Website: walmart
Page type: address-validator
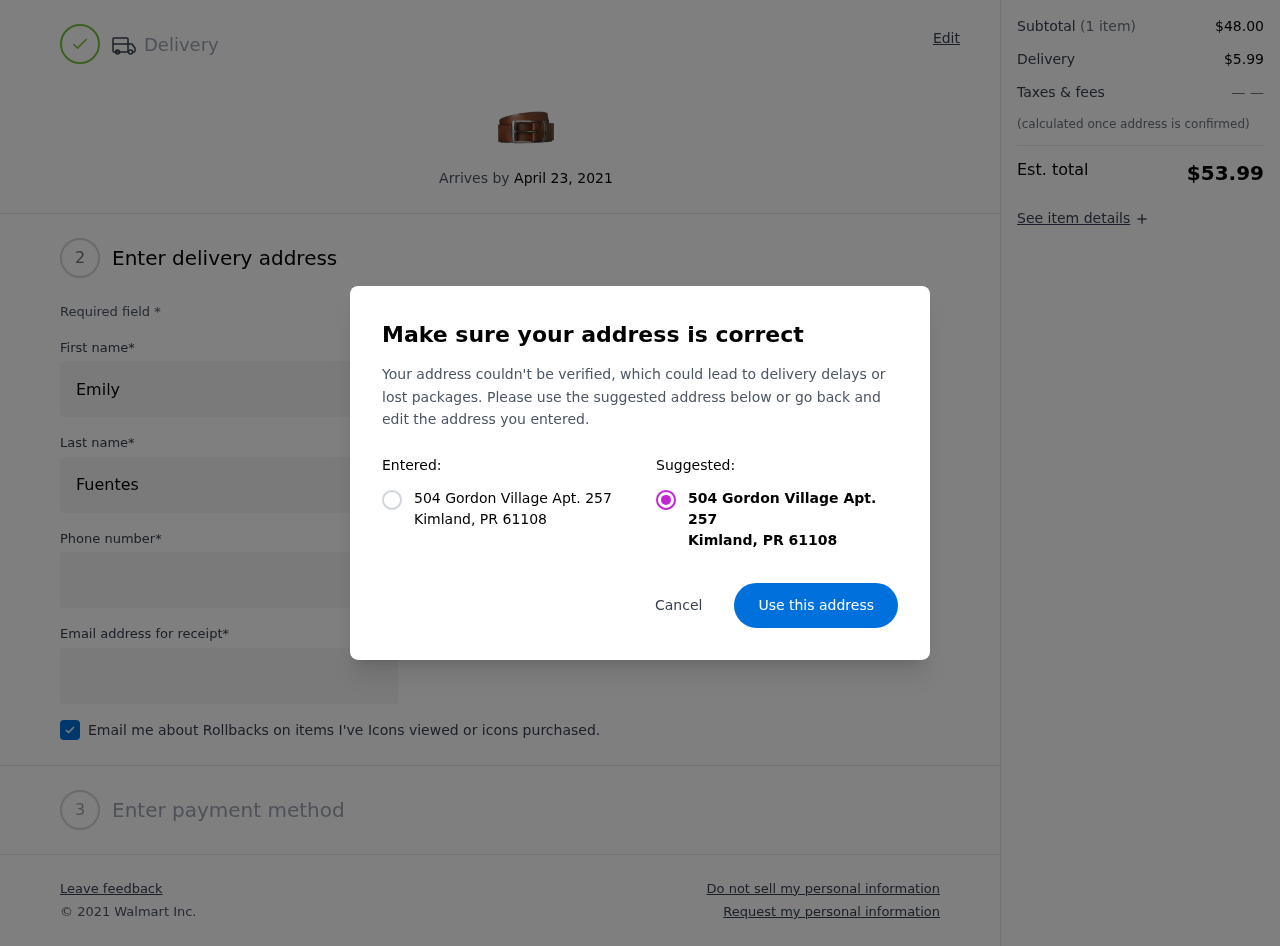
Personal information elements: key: PII_CITY
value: Kimland
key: PII_POSTCODE
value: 61108
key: PII_STATE_ABBR
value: PR
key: PII_STREET
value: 504 Gordon Village Apt. 257
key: PII_FIRSTNAME
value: Emily
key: PII_LASTNAME
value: Fuentes
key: PII_STREET2
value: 9487 Griffin Cape
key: PII_PHONE
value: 4458068123
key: PII_EMAIL
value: efuentes@hotmail.com
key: PII_STATE
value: PR
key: PII_POSTCODE_FULL
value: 61108
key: PII_POSTCODE_NUMERIC
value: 61108
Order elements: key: ORDER_DELIVERY_DATE
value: April 23, 2021
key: ORDER_SUBTOTAL
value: $48.00
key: ORDER_SHIPPING_COST
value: $5.99
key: ORDER_TOTAL
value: $53.99